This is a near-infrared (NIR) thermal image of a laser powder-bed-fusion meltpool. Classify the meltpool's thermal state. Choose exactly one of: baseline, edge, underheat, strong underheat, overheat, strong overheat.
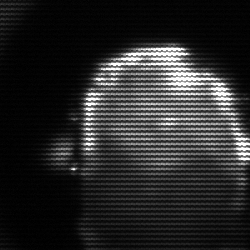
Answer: baseline